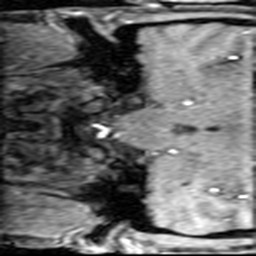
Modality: angio
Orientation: coronal
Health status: ill
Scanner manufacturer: siemens
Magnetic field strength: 1.5 T
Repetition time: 0.039 s
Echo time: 0.00502 s